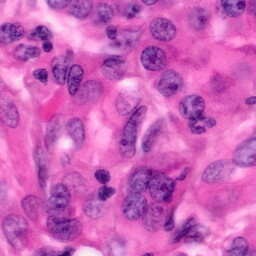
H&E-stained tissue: Pancreatic